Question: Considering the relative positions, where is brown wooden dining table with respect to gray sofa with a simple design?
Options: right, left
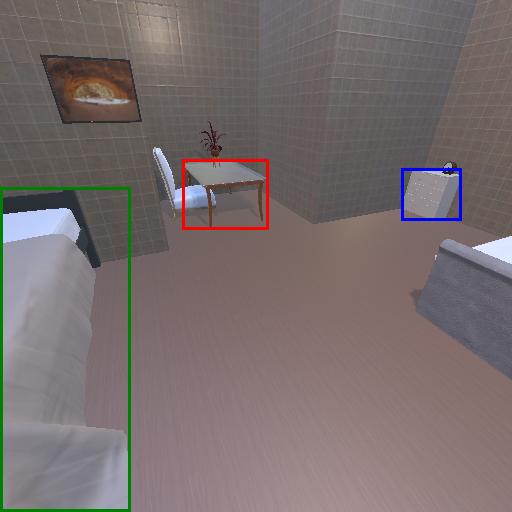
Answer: right